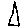
Label: triangle